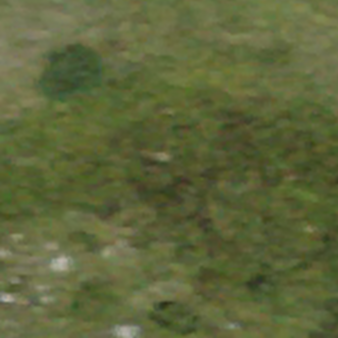
Label: other